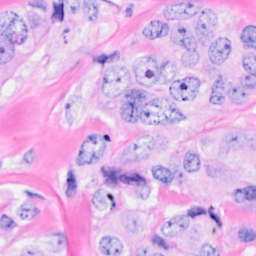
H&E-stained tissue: Breast